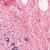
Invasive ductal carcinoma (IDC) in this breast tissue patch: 0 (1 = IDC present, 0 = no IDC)